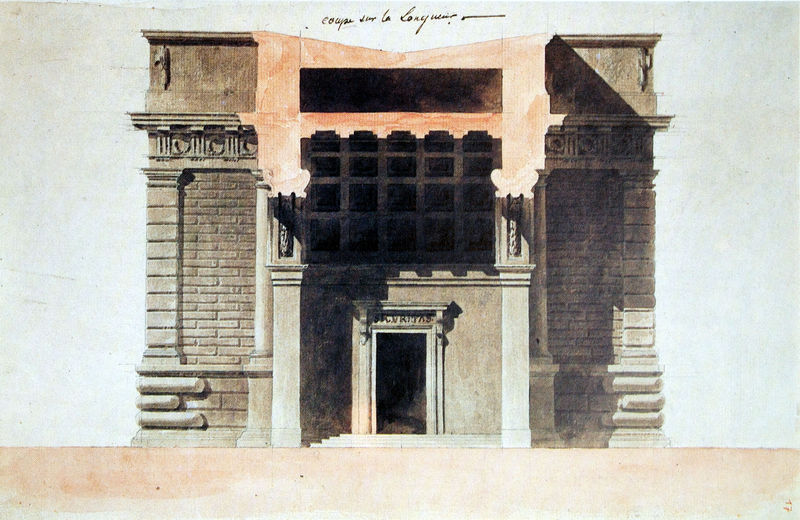
Titel: Triumphtor für Friedberg, Querschnitt
Künstler: Carl von Fischer
Standort: München
Institution: Architektursammlung der Technischen Universität
Schlagwörter: dunkel, himmel, schatten, braun, frankreich, grau, licht, schwarz, säule, säulen, tür, weiss, zeichnung, dach, gebäude, haus, rot, tuch, ornament, wand, architektur, sockel, stein, steine, bild, wache, gitter, klassizismus, relief, bein, schrift, ecke, bogen, fassade, fischer, mauer, ziegel, grafik, graphik, türe, pilaster, französisch, treppe, detail, muskeln, inschrift, ornamente, monumental, tor, eingang, fugen, gewölbe, antike, torbogen, mauerwerk, druck, lithographie, schnitt, druckgrafik, text, buchstaben, überschrift, schritt, entwurf, architrav, ecken, fries, portal, rustika, schlussstein, stadttor, sims, gesims, pforte, quader, sandstein, portikus, fresken, schreiten, plan, regenrohr, tempel, kasetten, kassetten, kassettendecke, konsolen, dorisch, klassik, herkules, einfassung, querschnitt, bau, wasserspeier, handschrift, beschreibung, siegestor, klassisch, verschattet, tonne, gebälk, triumphbogen, kassette, bauwerk, aufriss, profanbau, attika, rustiziert, sektion, bossenquader, dorica, eckenverstärkung, eckrustika, friedberg, kassettenddecke, lisene, metope, metopen, metopen-triglyphen, metopen-triglyphen-fries, poratl, sockelgesims, steinsorte, stäbchenfries, säulenvorlage, triglyphe, triumphtor, ttriglyphen, wasserableitung, bänderung, gefache, kassetiert, securitas